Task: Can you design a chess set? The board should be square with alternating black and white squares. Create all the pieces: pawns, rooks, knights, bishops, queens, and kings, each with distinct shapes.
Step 2779:
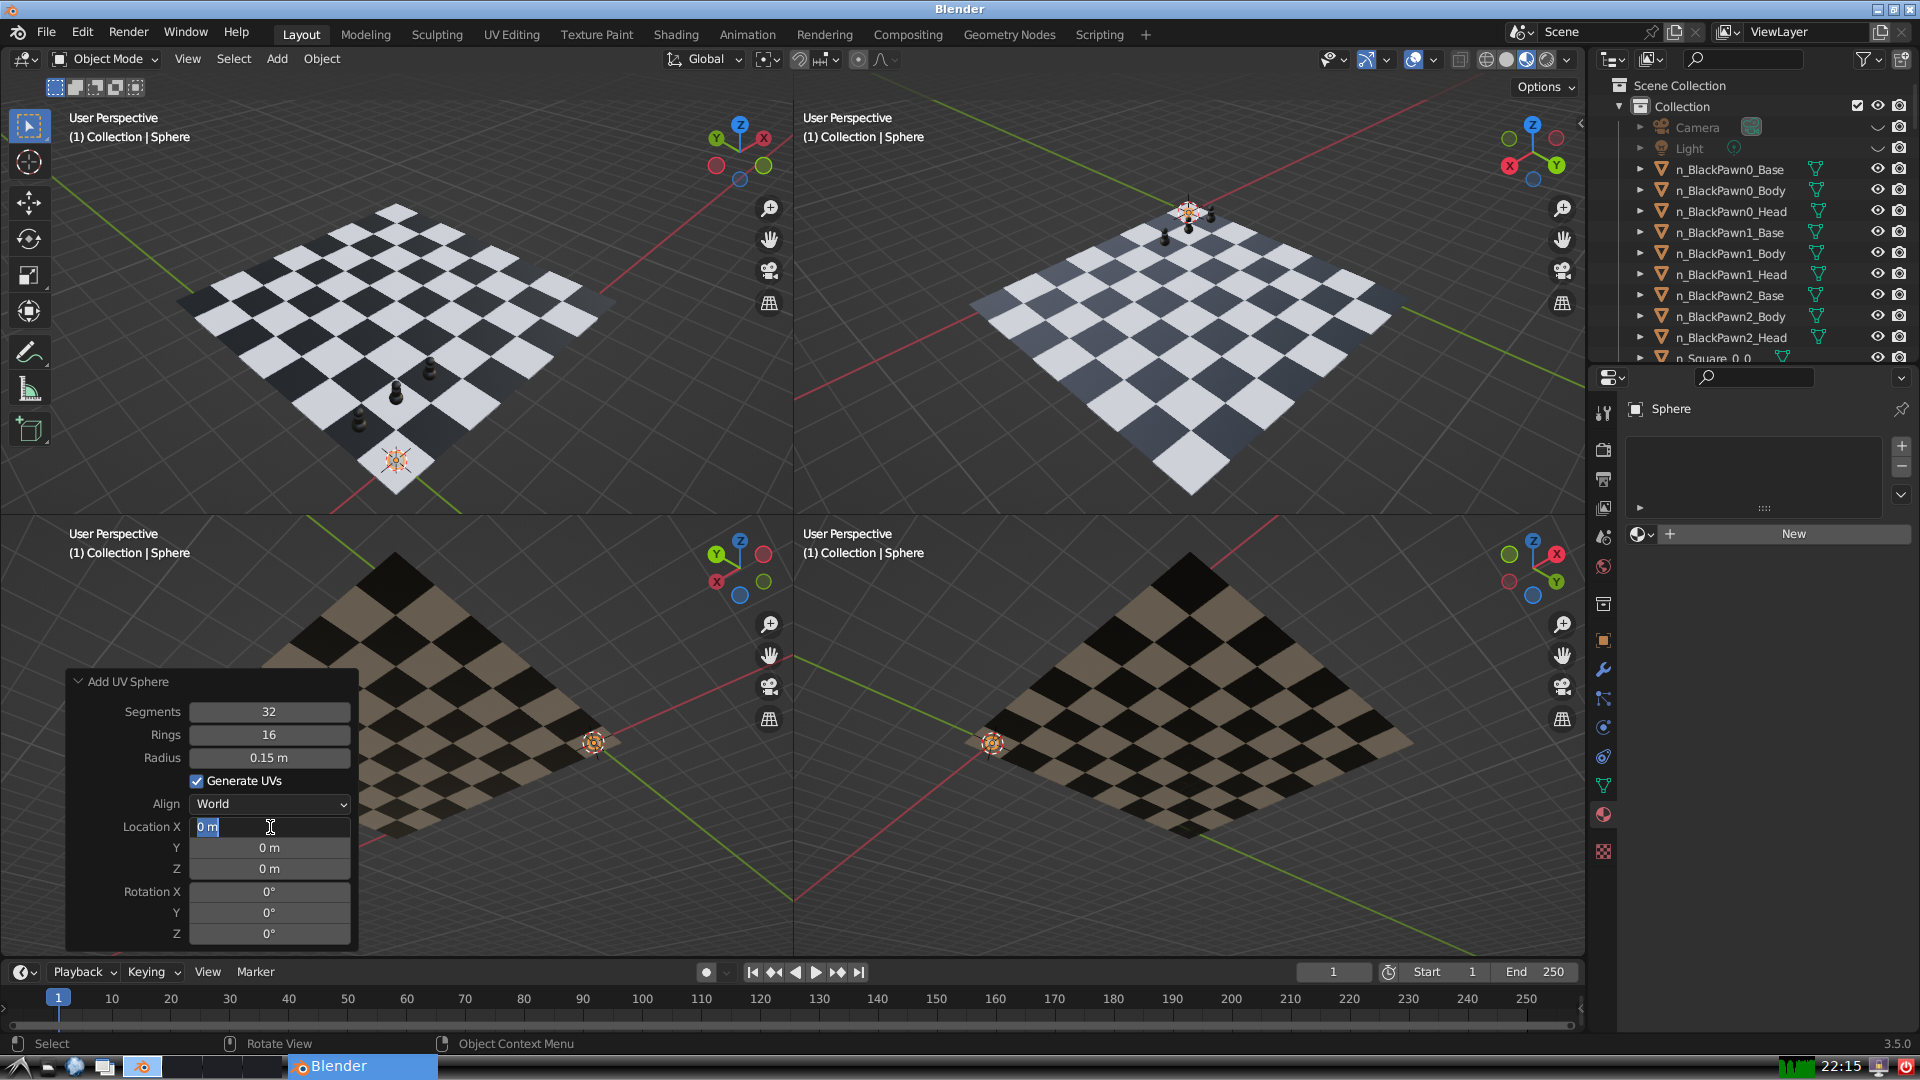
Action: input_text: 3.0